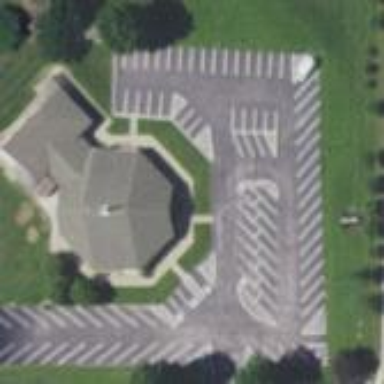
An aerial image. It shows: Building that is place of worship.